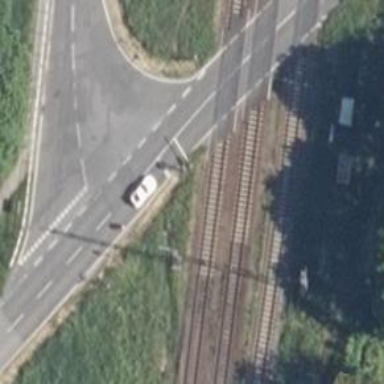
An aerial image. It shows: Railway signal.